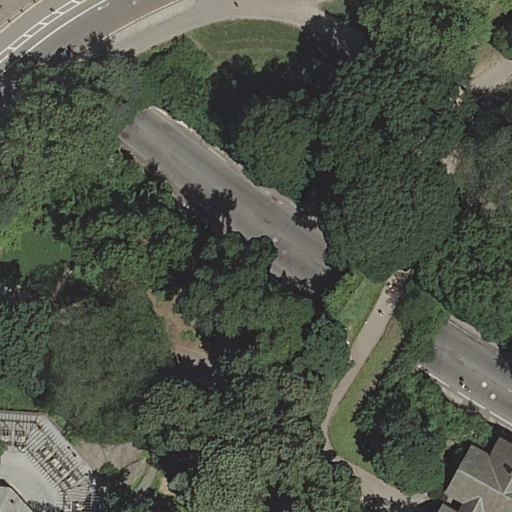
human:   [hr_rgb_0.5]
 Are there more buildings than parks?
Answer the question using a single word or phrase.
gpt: yes

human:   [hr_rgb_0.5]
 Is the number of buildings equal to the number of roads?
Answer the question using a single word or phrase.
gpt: no

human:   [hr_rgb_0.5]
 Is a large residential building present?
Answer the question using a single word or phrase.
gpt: no

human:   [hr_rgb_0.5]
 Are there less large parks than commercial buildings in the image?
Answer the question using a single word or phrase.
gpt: no

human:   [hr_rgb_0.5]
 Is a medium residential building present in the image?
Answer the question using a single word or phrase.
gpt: yes

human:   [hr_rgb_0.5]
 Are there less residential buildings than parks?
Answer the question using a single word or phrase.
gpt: no

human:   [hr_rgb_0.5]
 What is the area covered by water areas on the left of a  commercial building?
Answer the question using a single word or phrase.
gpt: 0m2

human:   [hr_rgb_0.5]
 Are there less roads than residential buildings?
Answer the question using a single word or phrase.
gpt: no

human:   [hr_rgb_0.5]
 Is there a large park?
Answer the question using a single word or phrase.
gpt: yes

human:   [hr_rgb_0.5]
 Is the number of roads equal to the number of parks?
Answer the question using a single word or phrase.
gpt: no

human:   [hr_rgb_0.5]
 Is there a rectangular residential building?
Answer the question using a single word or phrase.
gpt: yes

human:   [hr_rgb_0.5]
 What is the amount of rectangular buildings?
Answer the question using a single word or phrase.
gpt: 1

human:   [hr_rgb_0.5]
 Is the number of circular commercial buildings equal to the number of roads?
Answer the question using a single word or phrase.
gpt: no

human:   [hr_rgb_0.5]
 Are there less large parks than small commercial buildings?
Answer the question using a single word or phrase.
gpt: no

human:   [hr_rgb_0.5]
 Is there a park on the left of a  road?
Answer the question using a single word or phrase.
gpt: yes

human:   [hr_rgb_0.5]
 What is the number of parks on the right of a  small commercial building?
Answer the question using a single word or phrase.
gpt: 0

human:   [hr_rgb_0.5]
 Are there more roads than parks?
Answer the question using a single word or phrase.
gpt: yes

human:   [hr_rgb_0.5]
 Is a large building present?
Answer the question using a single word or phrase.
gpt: no

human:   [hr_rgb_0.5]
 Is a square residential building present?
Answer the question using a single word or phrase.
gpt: no

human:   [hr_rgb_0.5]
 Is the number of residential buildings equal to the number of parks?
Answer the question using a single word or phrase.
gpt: no

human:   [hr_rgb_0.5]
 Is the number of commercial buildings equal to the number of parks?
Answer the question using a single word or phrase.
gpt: no

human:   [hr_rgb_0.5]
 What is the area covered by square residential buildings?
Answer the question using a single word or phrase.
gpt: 0m2

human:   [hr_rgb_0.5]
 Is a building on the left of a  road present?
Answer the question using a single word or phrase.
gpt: yes

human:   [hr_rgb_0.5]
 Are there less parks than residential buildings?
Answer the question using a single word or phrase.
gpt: yes

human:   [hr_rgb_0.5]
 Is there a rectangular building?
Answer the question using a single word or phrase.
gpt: yes

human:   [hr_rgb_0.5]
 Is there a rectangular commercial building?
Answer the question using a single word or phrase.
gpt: no

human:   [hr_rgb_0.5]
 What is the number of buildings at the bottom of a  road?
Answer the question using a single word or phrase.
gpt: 2

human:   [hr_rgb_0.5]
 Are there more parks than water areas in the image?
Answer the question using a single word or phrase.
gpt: yes

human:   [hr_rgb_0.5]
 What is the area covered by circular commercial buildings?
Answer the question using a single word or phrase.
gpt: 0m2

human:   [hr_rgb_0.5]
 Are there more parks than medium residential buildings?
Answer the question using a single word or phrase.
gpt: no

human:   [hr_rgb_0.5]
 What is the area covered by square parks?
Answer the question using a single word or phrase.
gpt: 0m2

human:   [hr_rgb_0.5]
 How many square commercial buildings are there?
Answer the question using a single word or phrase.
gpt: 0

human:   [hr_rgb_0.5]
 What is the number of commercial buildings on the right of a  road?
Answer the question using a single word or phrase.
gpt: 0

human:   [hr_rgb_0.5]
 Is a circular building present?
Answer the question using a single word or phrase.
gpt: no

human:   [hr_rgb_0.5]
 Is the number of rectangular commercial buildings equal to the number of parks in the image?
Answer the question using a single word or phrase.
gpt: no

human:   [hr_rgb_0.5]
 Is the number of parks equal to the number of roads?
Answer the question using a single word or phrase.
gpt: no